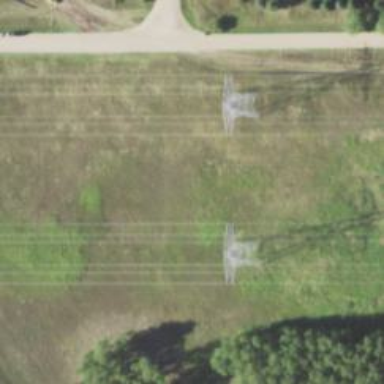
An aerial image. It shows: Lattice structure tower.